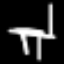
Label: chair